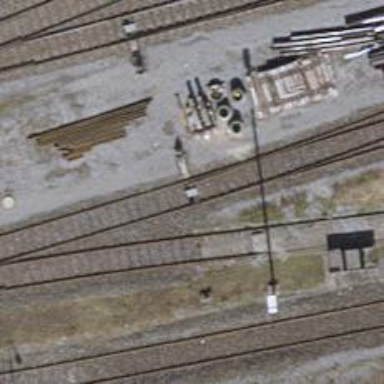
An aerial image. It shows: Railway switch.